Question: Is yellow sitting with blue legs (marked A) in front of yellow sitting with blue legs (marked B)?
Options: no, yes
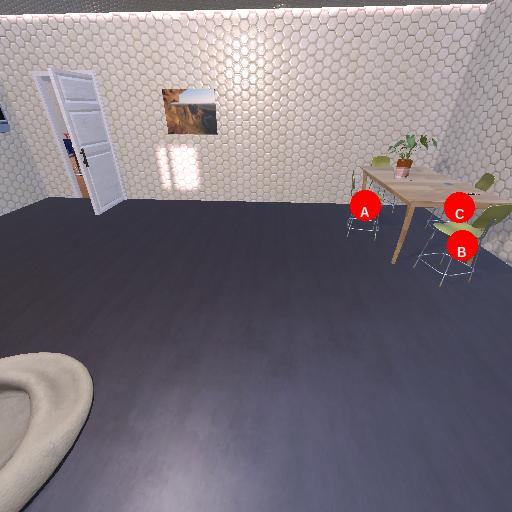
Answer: no